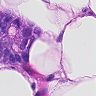
Metastatic tissue present: yes